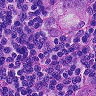
Metastatic tissue present: yes